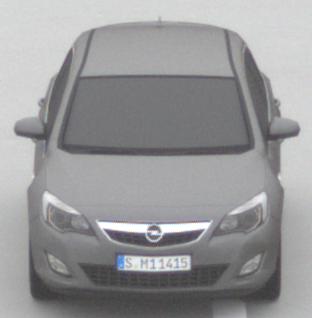
Make: Opel
Model: Astra 1.4 ecoFlex
Detailed model: Astra (J)
Model produced from: 2009/12
Model produced until: 2010/12
Doors: 5
Color: gray
Road condition: dry road
Daytime: morning or afternoon
Contrast: low contrast